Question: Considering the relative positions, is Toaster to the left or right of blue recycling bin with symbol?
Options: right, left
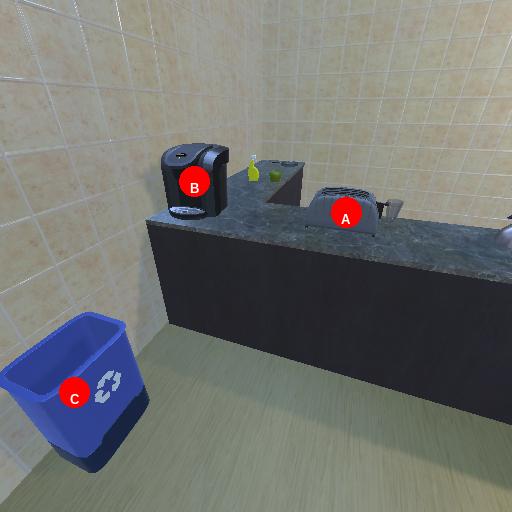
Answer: right